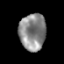
Tissue: prostate
Cell type: T cells
Senescence score: 0.3016
Nuclear area (px): 957
Mean DAPI intensity: 137.269